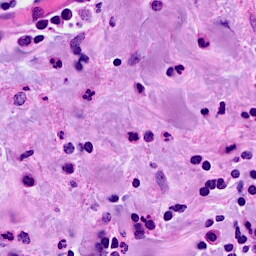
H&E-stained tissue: Breast